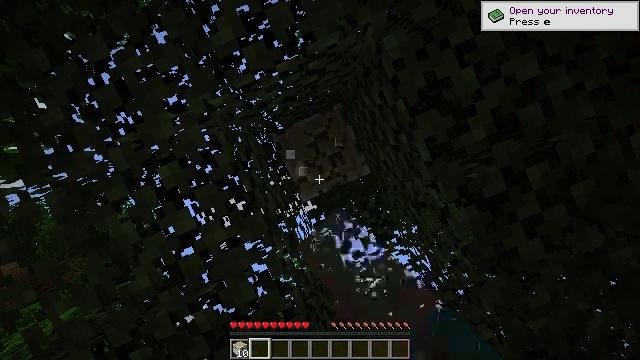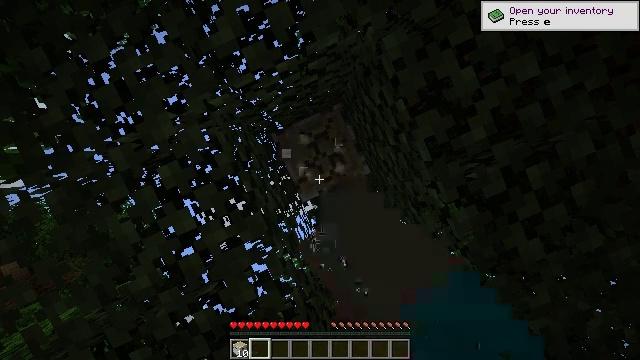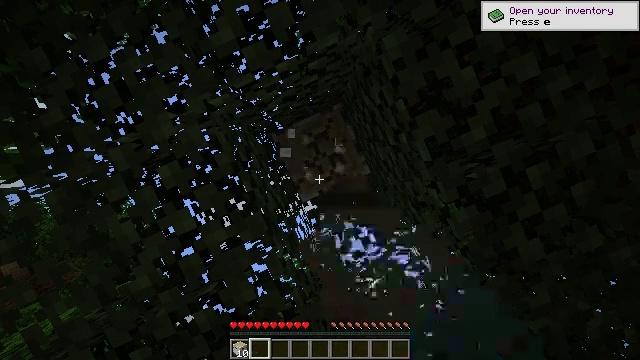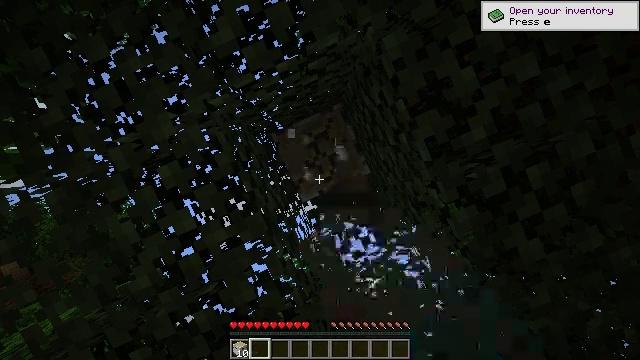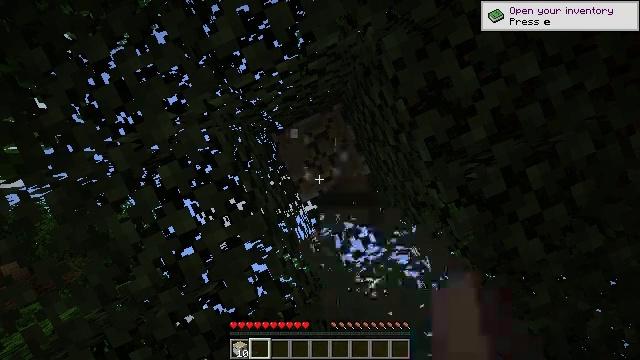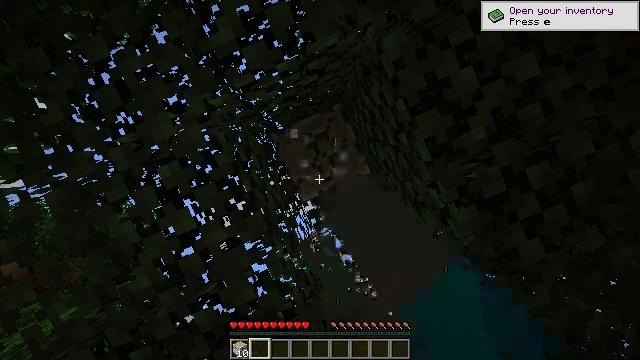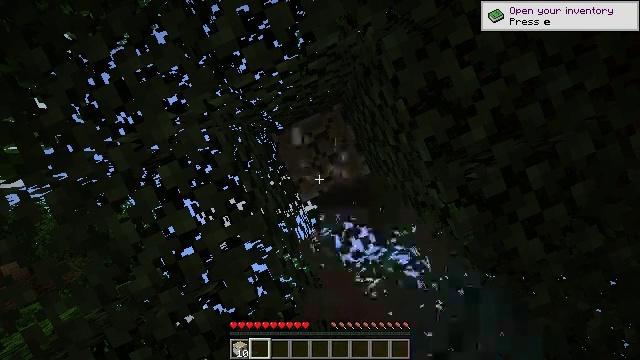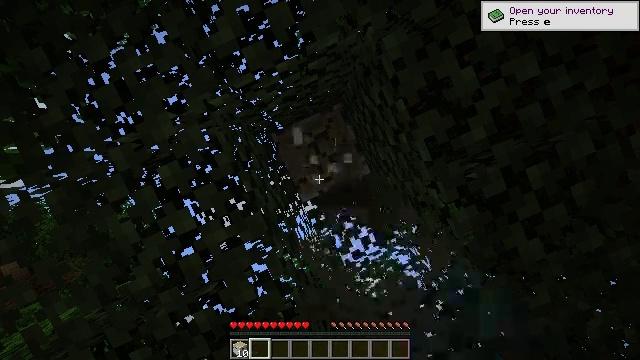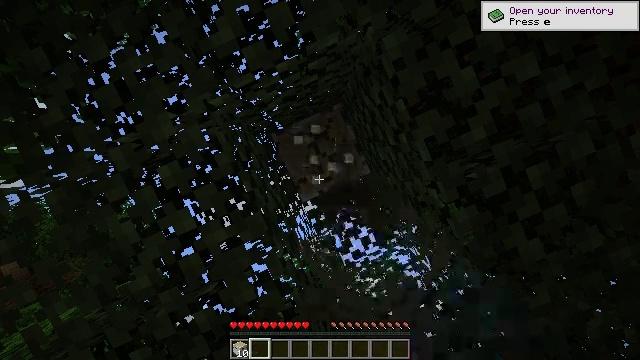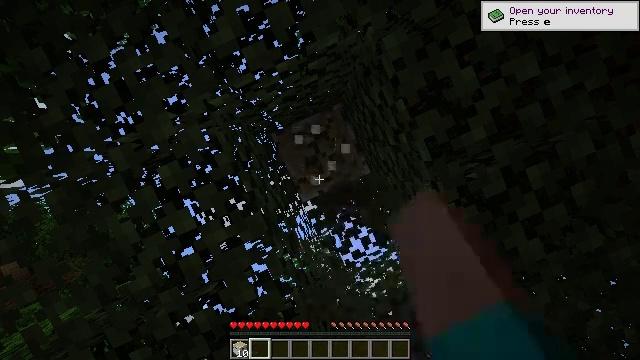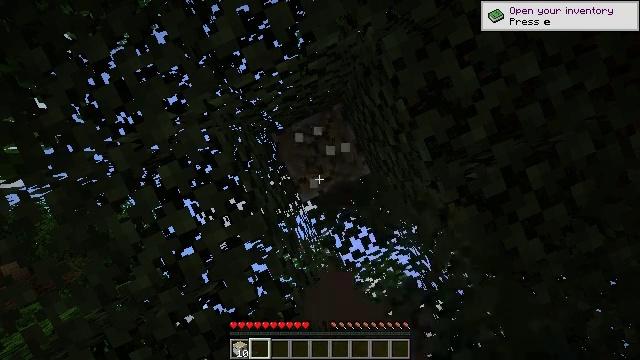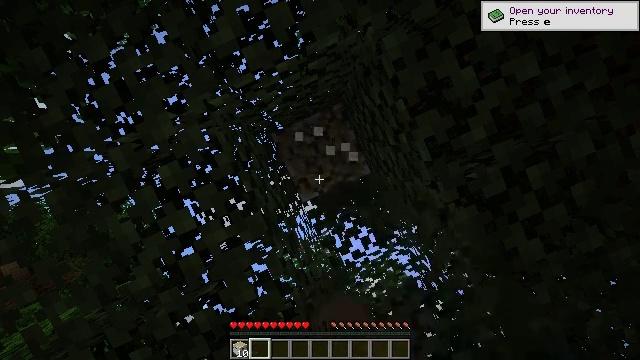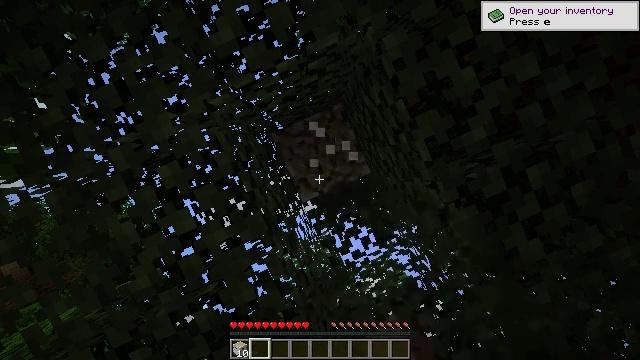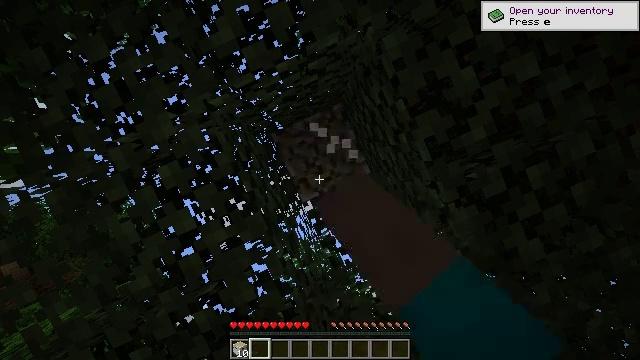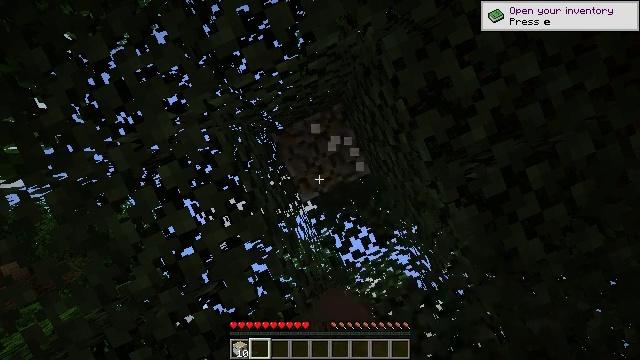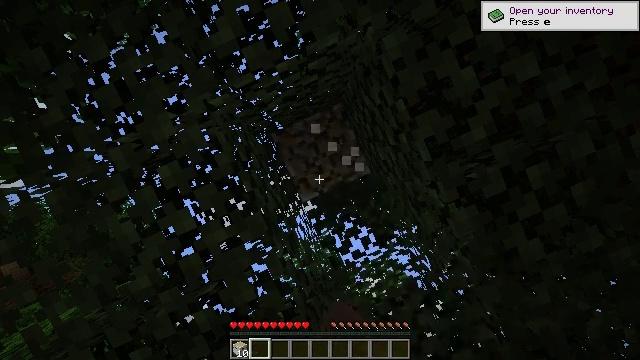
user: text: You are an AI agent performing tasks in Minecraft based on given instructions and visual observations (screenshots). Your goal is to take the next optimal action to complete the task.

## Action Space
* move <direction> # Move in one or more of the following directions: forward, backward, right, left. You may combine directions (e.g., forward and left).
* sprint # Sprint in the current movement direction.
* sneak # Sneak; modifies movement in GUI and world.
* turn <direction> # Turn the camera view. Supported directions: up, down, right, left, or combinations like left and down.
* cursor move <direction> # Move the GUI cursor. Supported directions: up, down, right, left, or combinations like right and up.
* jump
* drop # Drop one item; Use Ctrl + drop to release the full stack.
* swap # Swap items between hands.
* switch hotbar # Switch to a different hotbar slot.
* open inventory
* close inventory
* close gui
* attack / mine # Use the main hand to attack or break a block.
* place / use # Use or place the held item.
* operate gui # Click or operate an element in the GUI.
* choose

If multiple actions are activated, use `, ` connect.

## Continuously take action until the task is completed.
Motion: motion action
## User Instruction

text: Gather birch log for crafting.
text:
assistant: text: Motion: attack / mine
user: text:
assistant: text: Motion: attack / mine
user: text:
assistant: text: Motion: attack / mine
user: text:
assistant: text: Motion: attack / mine
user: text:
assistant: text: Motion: attack / mine
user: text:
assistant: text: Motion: attack / mine
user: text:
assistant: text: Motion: attack / mine
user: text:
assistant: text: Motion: attack / mine
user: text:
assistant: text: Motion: attack / mine
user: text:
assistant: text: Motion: attack / mine
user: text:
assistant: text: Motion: attack / mine
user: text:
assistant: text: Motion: attack / mine
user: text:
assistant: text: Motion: attack / mine
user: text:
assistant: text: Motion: attack / mine
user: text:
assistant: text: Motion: attack / mine
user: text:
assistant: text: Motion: attack / mine
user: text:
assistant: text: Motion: attack / mine
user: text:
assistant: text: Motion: attack / mine
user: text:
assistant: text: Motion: attack / mine
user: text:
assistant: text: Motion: attack / mine
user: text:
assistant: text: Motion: attack / mine
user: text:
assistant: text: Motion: attack / mine